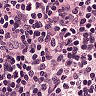
Metastatic tissue present: no